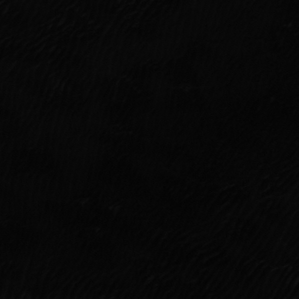
Label: frost